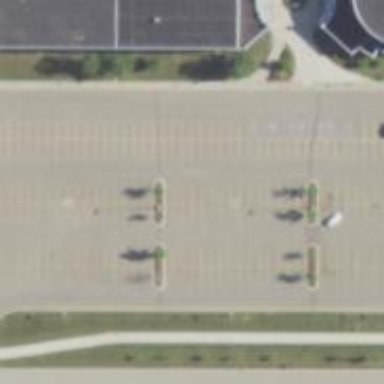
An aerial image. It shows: Parking area with asphalt surface.